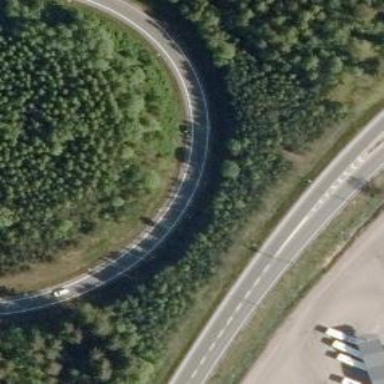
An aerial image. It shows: Asphalt motorway link.